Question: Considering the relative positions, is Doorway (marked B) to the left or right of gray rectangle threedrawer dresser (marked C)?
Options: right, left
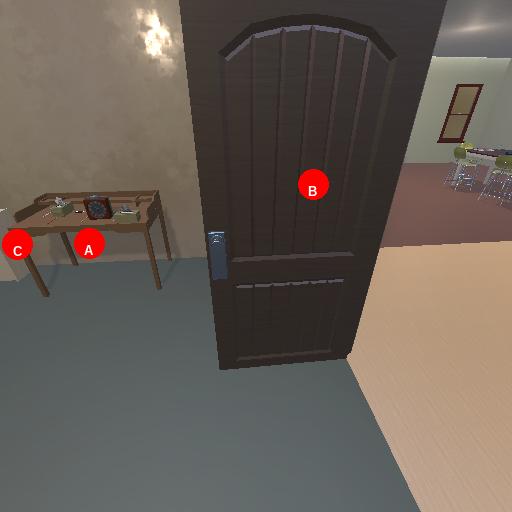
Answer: right